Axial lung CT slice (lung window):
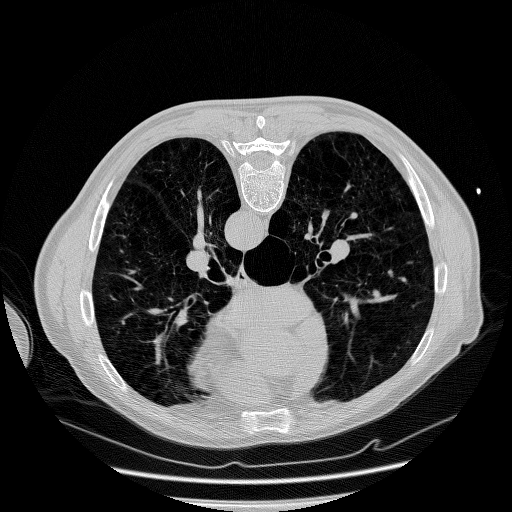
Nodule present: no